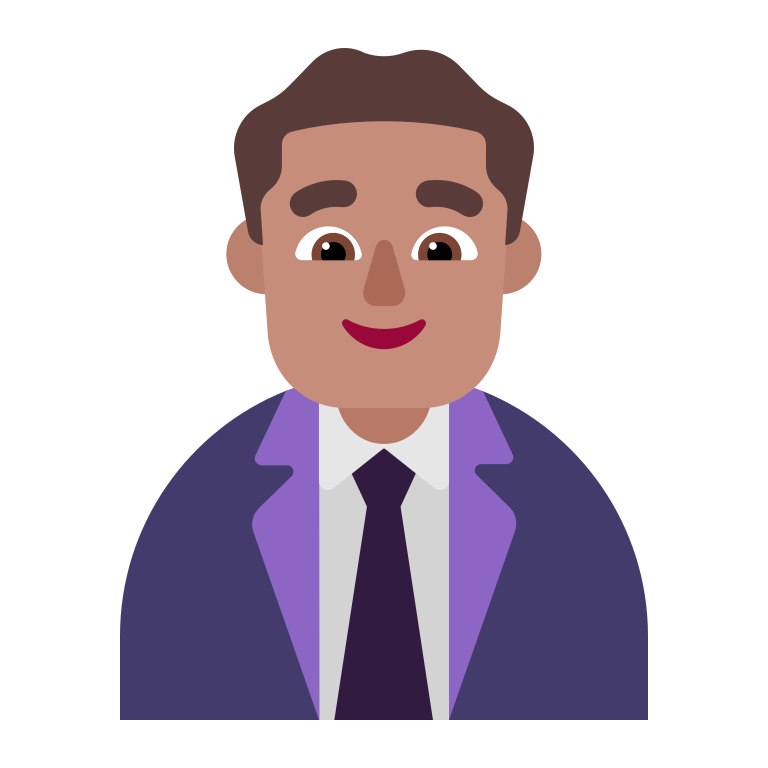
man office worker flat